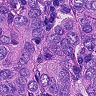
Metastatic tissue present: yes